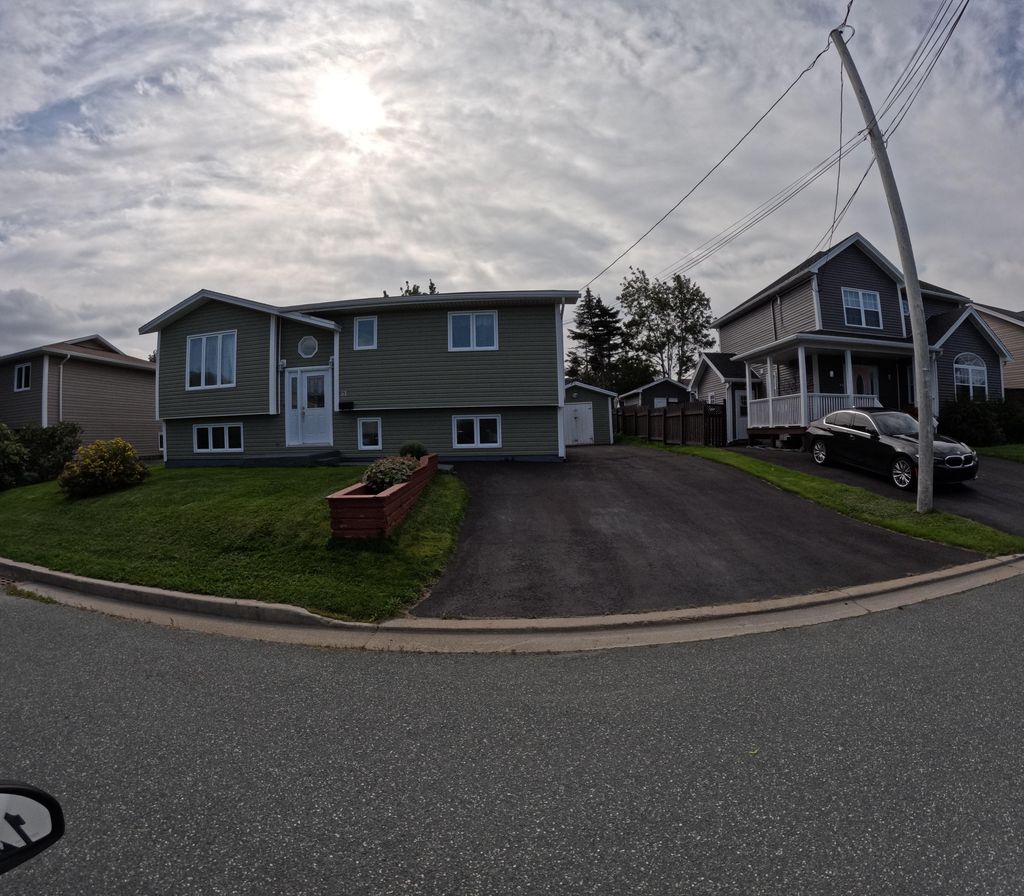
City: st_johns